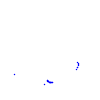
Particle: proton